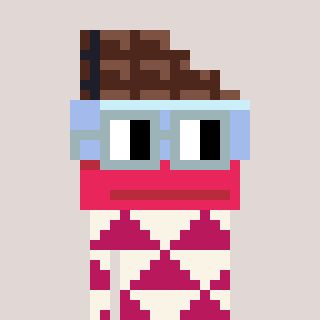
a pixel art character with square dark gray glasses, a chocolate-shaped head and a darkpink-colored body on a warm background